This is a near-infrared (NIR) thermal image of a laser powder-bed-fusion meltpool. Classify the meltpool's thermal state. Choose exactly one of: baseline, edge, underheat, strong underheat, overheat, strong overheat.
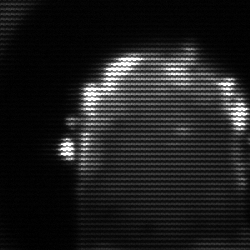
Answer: baseline